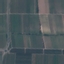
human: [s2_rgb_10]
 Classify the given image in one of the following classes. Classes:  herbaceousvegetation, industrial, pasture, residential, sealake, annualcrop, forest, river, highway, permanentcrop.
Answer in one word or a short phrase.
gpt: PermanentCrop